Interaction volume radius: 10 \u00c5
Interaction volume height: 25 \u00c5
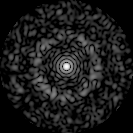
Disorder parameter: 0.8358